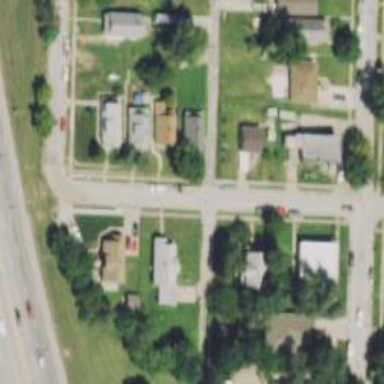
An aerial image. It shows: Alley classified as service road.